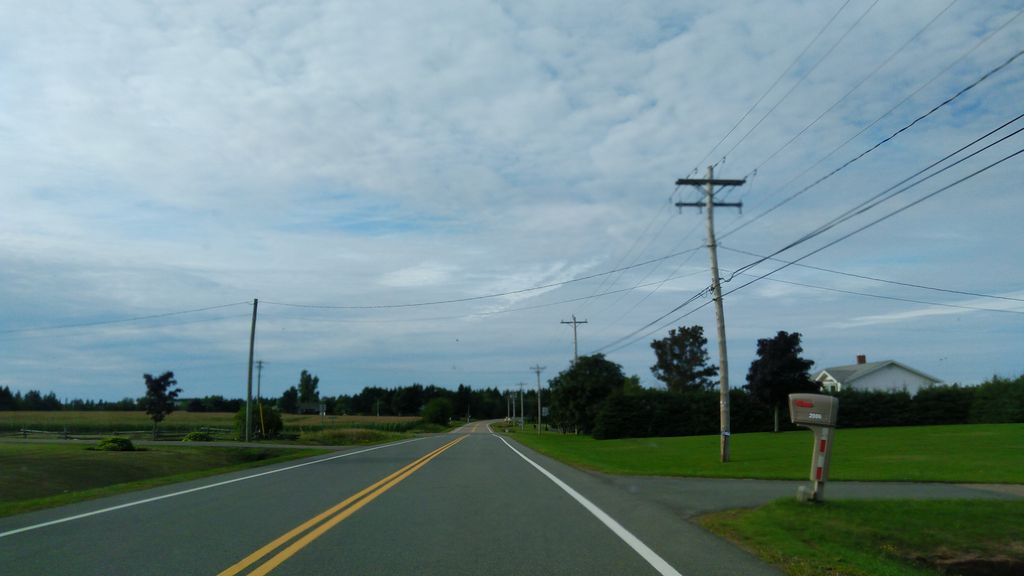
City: charlottetown